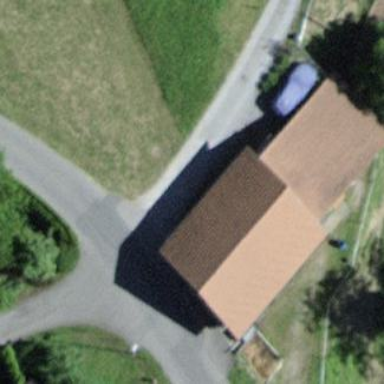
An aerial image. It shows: Barn.